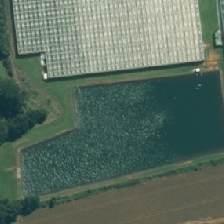
Land cover: lake_pond